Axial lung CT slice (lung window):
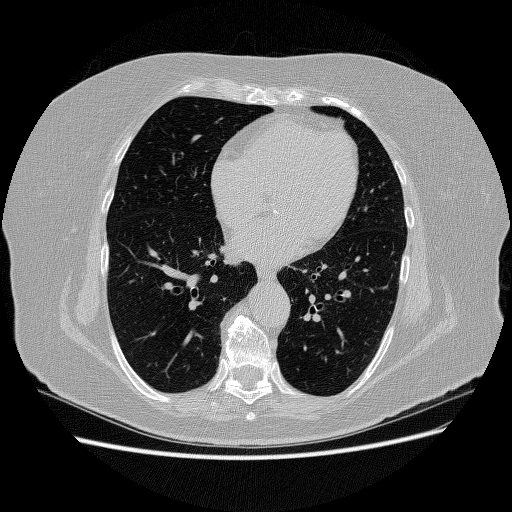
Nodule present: no